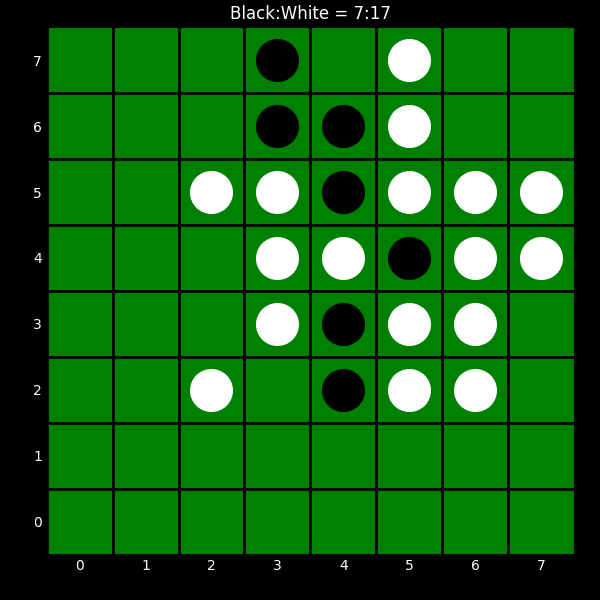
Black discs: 7
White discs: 17